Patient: sex M, age 62
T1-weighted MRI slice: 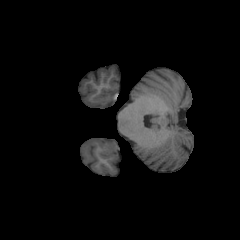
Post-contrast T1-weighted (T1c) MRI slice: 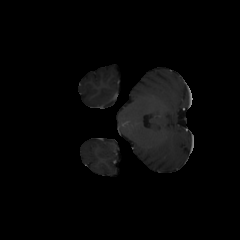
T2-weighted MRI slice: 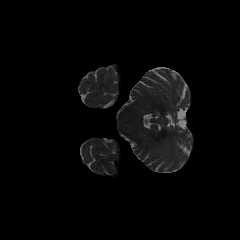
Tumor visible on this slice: no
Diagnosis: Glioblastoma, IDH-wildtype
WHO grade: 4